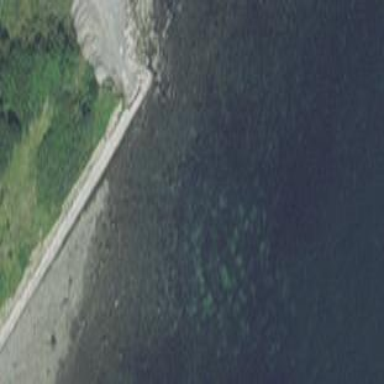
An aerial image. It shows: Breakwater structure.